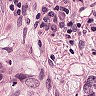
Metastatic tissue present: yes